Question: Here is the problem:
I have a representation of a tree. let's abstract this to the fullest and say this is the tree: '(id, parent_id)'
the root is a row with 'parent_id = null'
I'd like to create a table that lists all the descendants of all parents.
For example:

The representation : '(1,null), (2,1), (3,1), (4,2), (5,3), (6,3)'
The result: '(1,2), (1,3), (1,4), (1,5), (1,6), (2,4), (3,5), (3,6)'
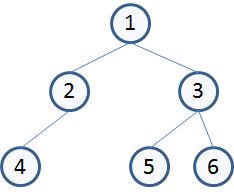
Answer: Your representation is adjacency list, it's not possible to do this with one query. The fastest solution is to retrieve the whole data set and build what you need on the client side.
Check the nested set representation.